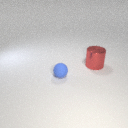
large red metal cylinder behind small blue rubber sphere